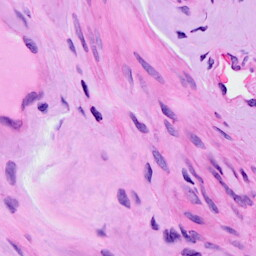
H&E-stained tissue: Ovarian